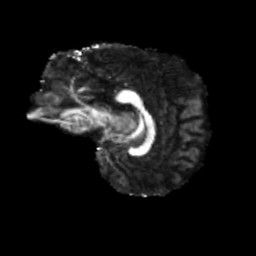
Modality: FA
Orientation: sagittal
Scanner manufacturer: siemens
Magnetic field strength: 3 T
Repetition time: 4 s
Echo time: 0.0594 s